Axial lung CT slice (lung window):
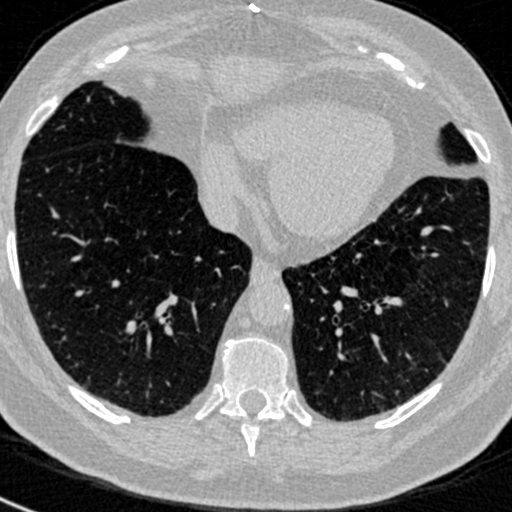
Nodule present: no